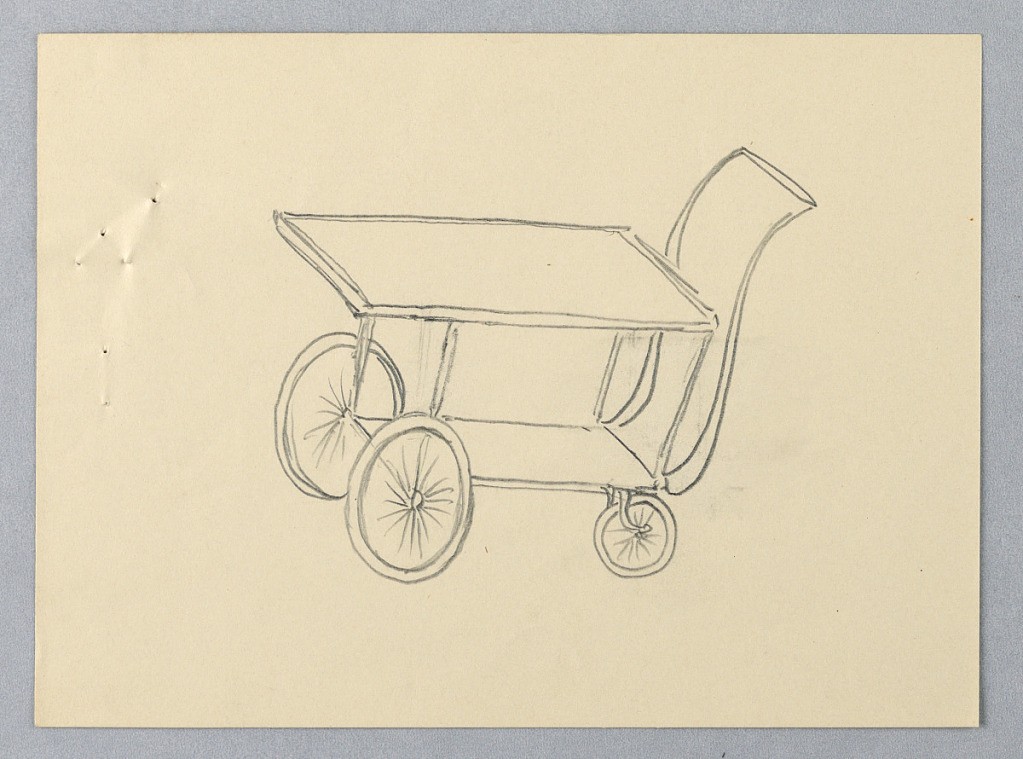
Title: Design for Rolling Serving Table with Two Trays
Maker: A.N. Davenport Co.
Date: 1900–05
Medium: Graphite on thin cream paper
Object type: Drawing
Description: Trolley-like serving table on wheels in three-quarter view; two stacked trays; handles attached to back of top tray; bottom tray has pair of bicycle wheels attached at front and pair smaller wheels attached at back; long "S"-shaped steering handle attached to bottom tray and extends to just below top tray.